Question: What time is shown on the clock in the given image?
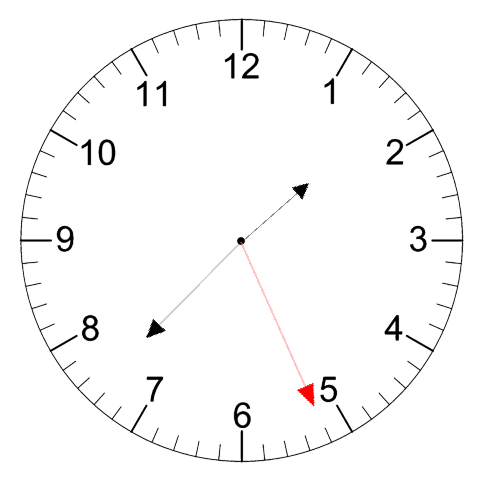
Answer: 01:37:26